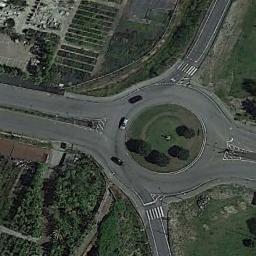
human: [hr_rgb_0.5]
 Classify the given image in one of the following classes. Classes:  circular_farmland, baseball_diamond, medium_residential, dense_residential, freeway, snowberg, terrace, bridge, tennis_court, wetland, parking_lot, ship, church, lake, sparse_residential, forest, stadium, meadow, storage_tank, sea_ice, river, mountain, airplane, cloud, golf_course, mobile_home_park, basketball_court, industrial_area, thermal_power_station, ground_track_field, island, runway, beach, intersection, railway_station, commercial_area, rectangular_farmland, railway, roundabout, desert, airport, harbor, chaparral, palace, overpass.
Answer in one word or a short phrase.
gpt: roundabout